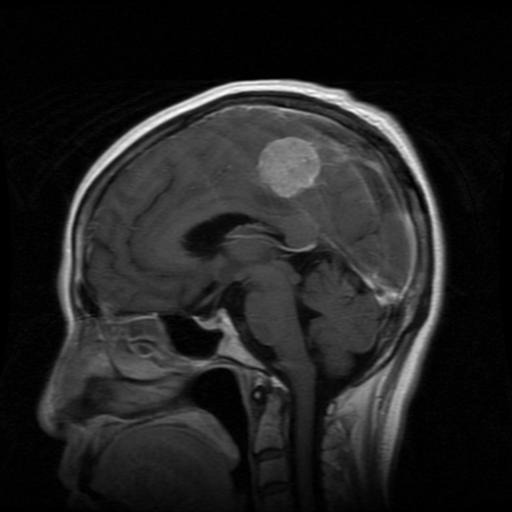
Label: meningioma